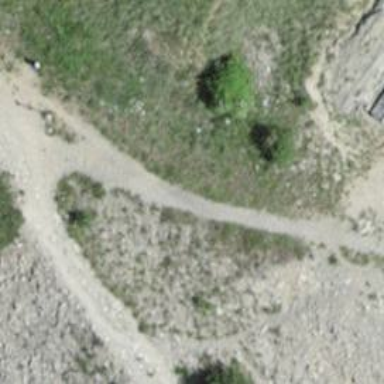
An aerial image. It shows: Abandoned railway path on the ground.